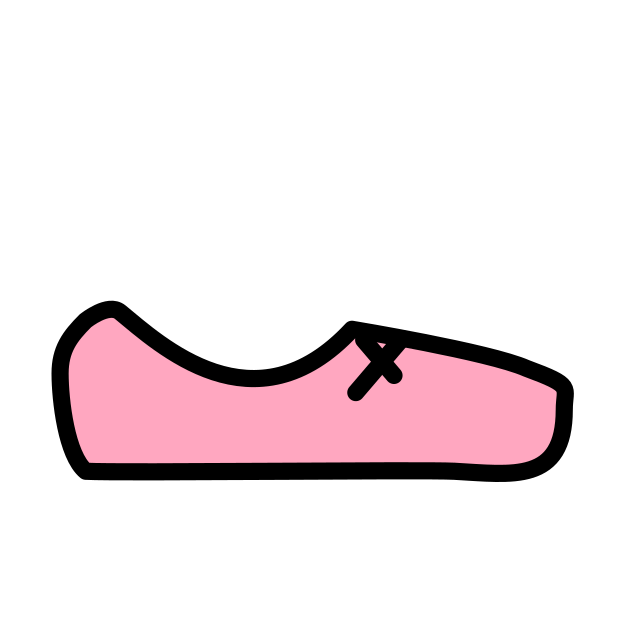
Emoji: 🩰
Name: ballet shoes
Unicode: 0x1fa70